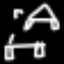
Label: The Eiffel Tower